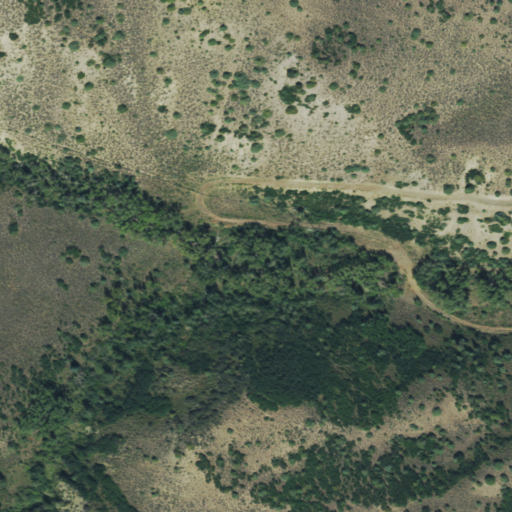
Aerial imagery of valley in Colorado named Watson Draw containing deciduous forest, shrub, evergreen forest, and mixed forest